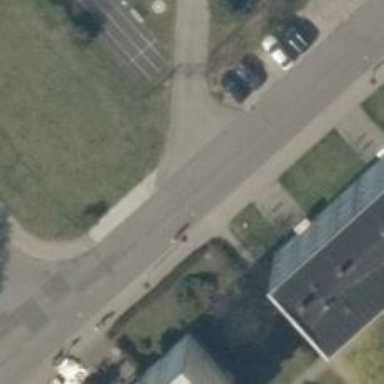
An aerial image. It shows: Residential road with asphalt surface. Sidewalk is present on the left side.